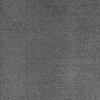
Atmospheric dust classification: dusty